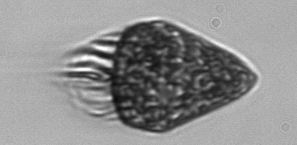
Label: Strombidium_morphotype2